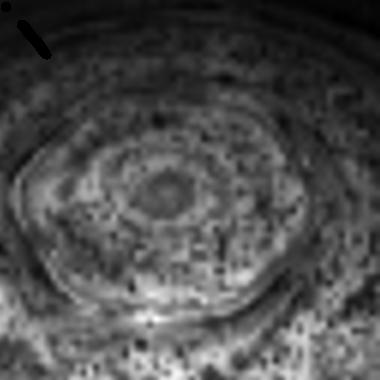
Spinning Saturn Saturn, Cassini-Huygens